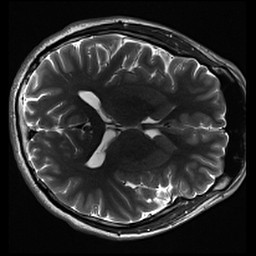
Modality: inplaneT2
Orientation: axial